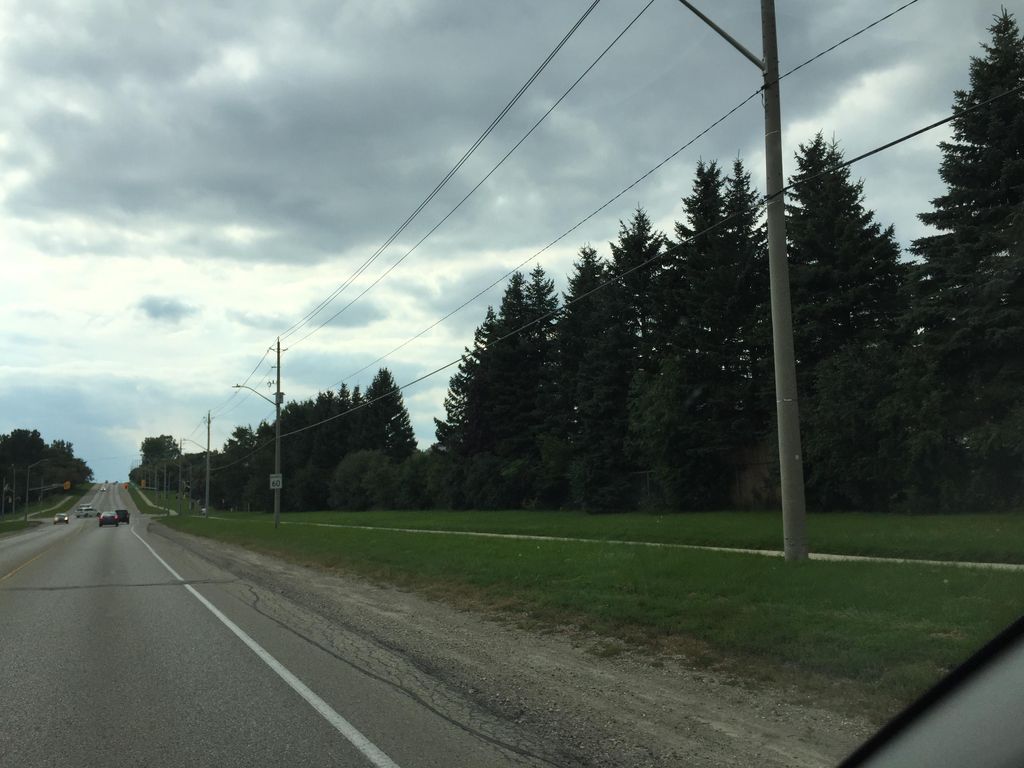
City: kitchener-waterloo